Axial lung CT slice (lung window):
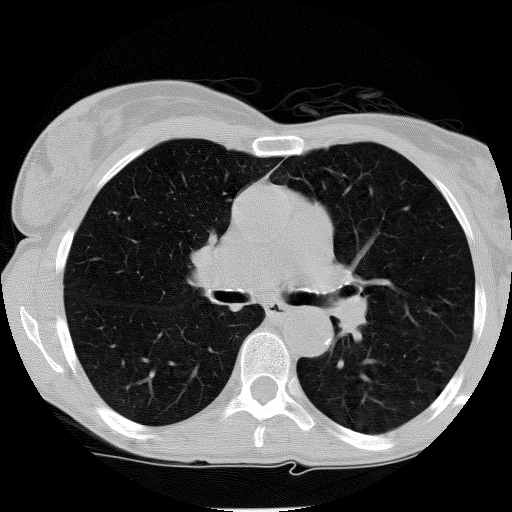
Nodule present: no